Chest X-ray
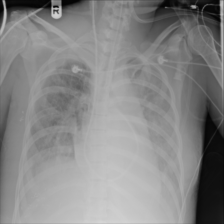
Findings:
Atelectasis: negative
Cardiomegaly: negative
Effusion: negative
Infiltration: positive
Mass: negative
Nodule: negative
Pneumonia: negative
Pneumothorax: negative
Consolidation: negative
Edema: negative
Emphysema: negative
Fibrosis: negative
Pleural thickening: negative
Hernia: negative